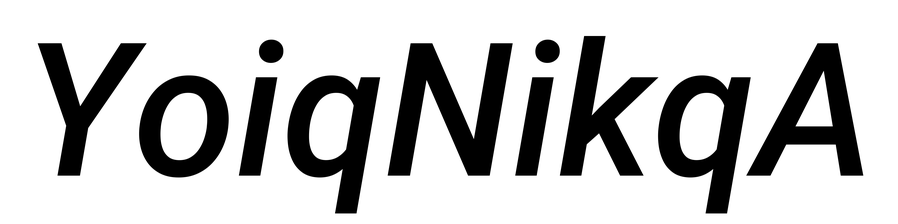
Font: Roboto-Italic_Medium_Italic